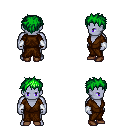
a pixel art fantasy rpg character, male body template, dark elf, purple skin, brown robe, magenta pants, green bedhead hairstyle, white cloth bracers, brown shoes, four views (front, back, left, right), 2x2 character sprite sheet, small pixel art, hard edges, no anti-aliasing